Question: How to select elements based on XY coordinates and not with mouse drag with jquery?

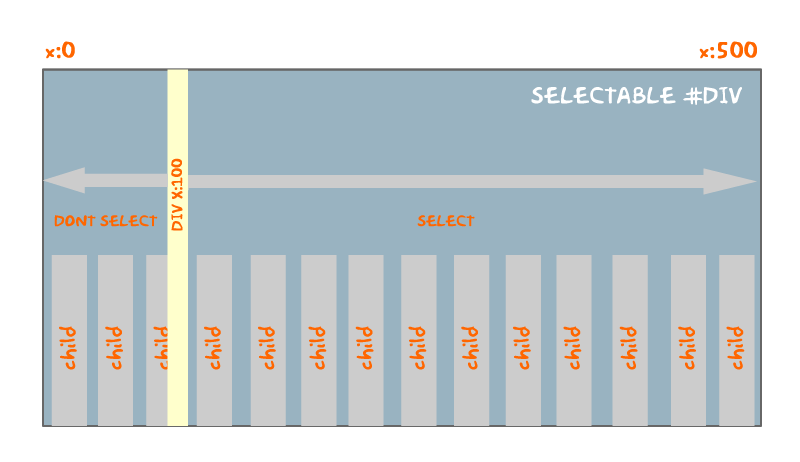
Answer: The jQuery plugin, as shown below, will select all elements which are (partially) at position >= x and >= y.
'''
(function($){
$.fn.filterXY = function(x, y){
return this.filter(function(){
var $this = $(this),
offset = $this.offset(),
width = $this.width(),
height = $this.height();
return offset.left + width >= x
&& offset.top + height >= y;
});
}
})(jQuery);
'''
Examples:
'''
$("*").filterXY(0,0);
$("div").filterXY(100, 0);
'''
---
## Update: Plugin to filter all elements between x1 and x2
<URL>
'''
(function($){
$.fn.inRangeX = function(x1, x2){
// Accepting selectors and DOM elements
if (typeof x1 == "string" && +x1 != x1 || x1 instanceof Element) {
x1 = $(x1);
}
if (typeof x2 == "string" && +x1 != x1 || x1 instanceof Element) {
x2 = $(x2);
}
// Accepting jQuery objects
if (x1 instanceof $) {
x1 = x1.offset().left;
}
if (x2 instanceof $) {
x2 = x2.offset().left;
}
x1 = +x1;
x2 = +x2;
// Make sure that x1 < x2
if (x1 > x2) {
var x = x1;
x1 = x2;
x2 = x;
}
return this.filter(function(){
var $this = $(this),
offset = $this.offset(),
rightSide = $this.width() + offset.left;
return offset.left >= x1
&& rightSide <= x2;
});
}
})(jQuery);
'''